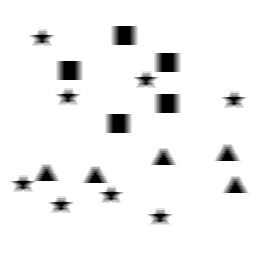
Squares: 5
Triangles: 5
Stars: 8
Total shapes: 18